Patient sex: M
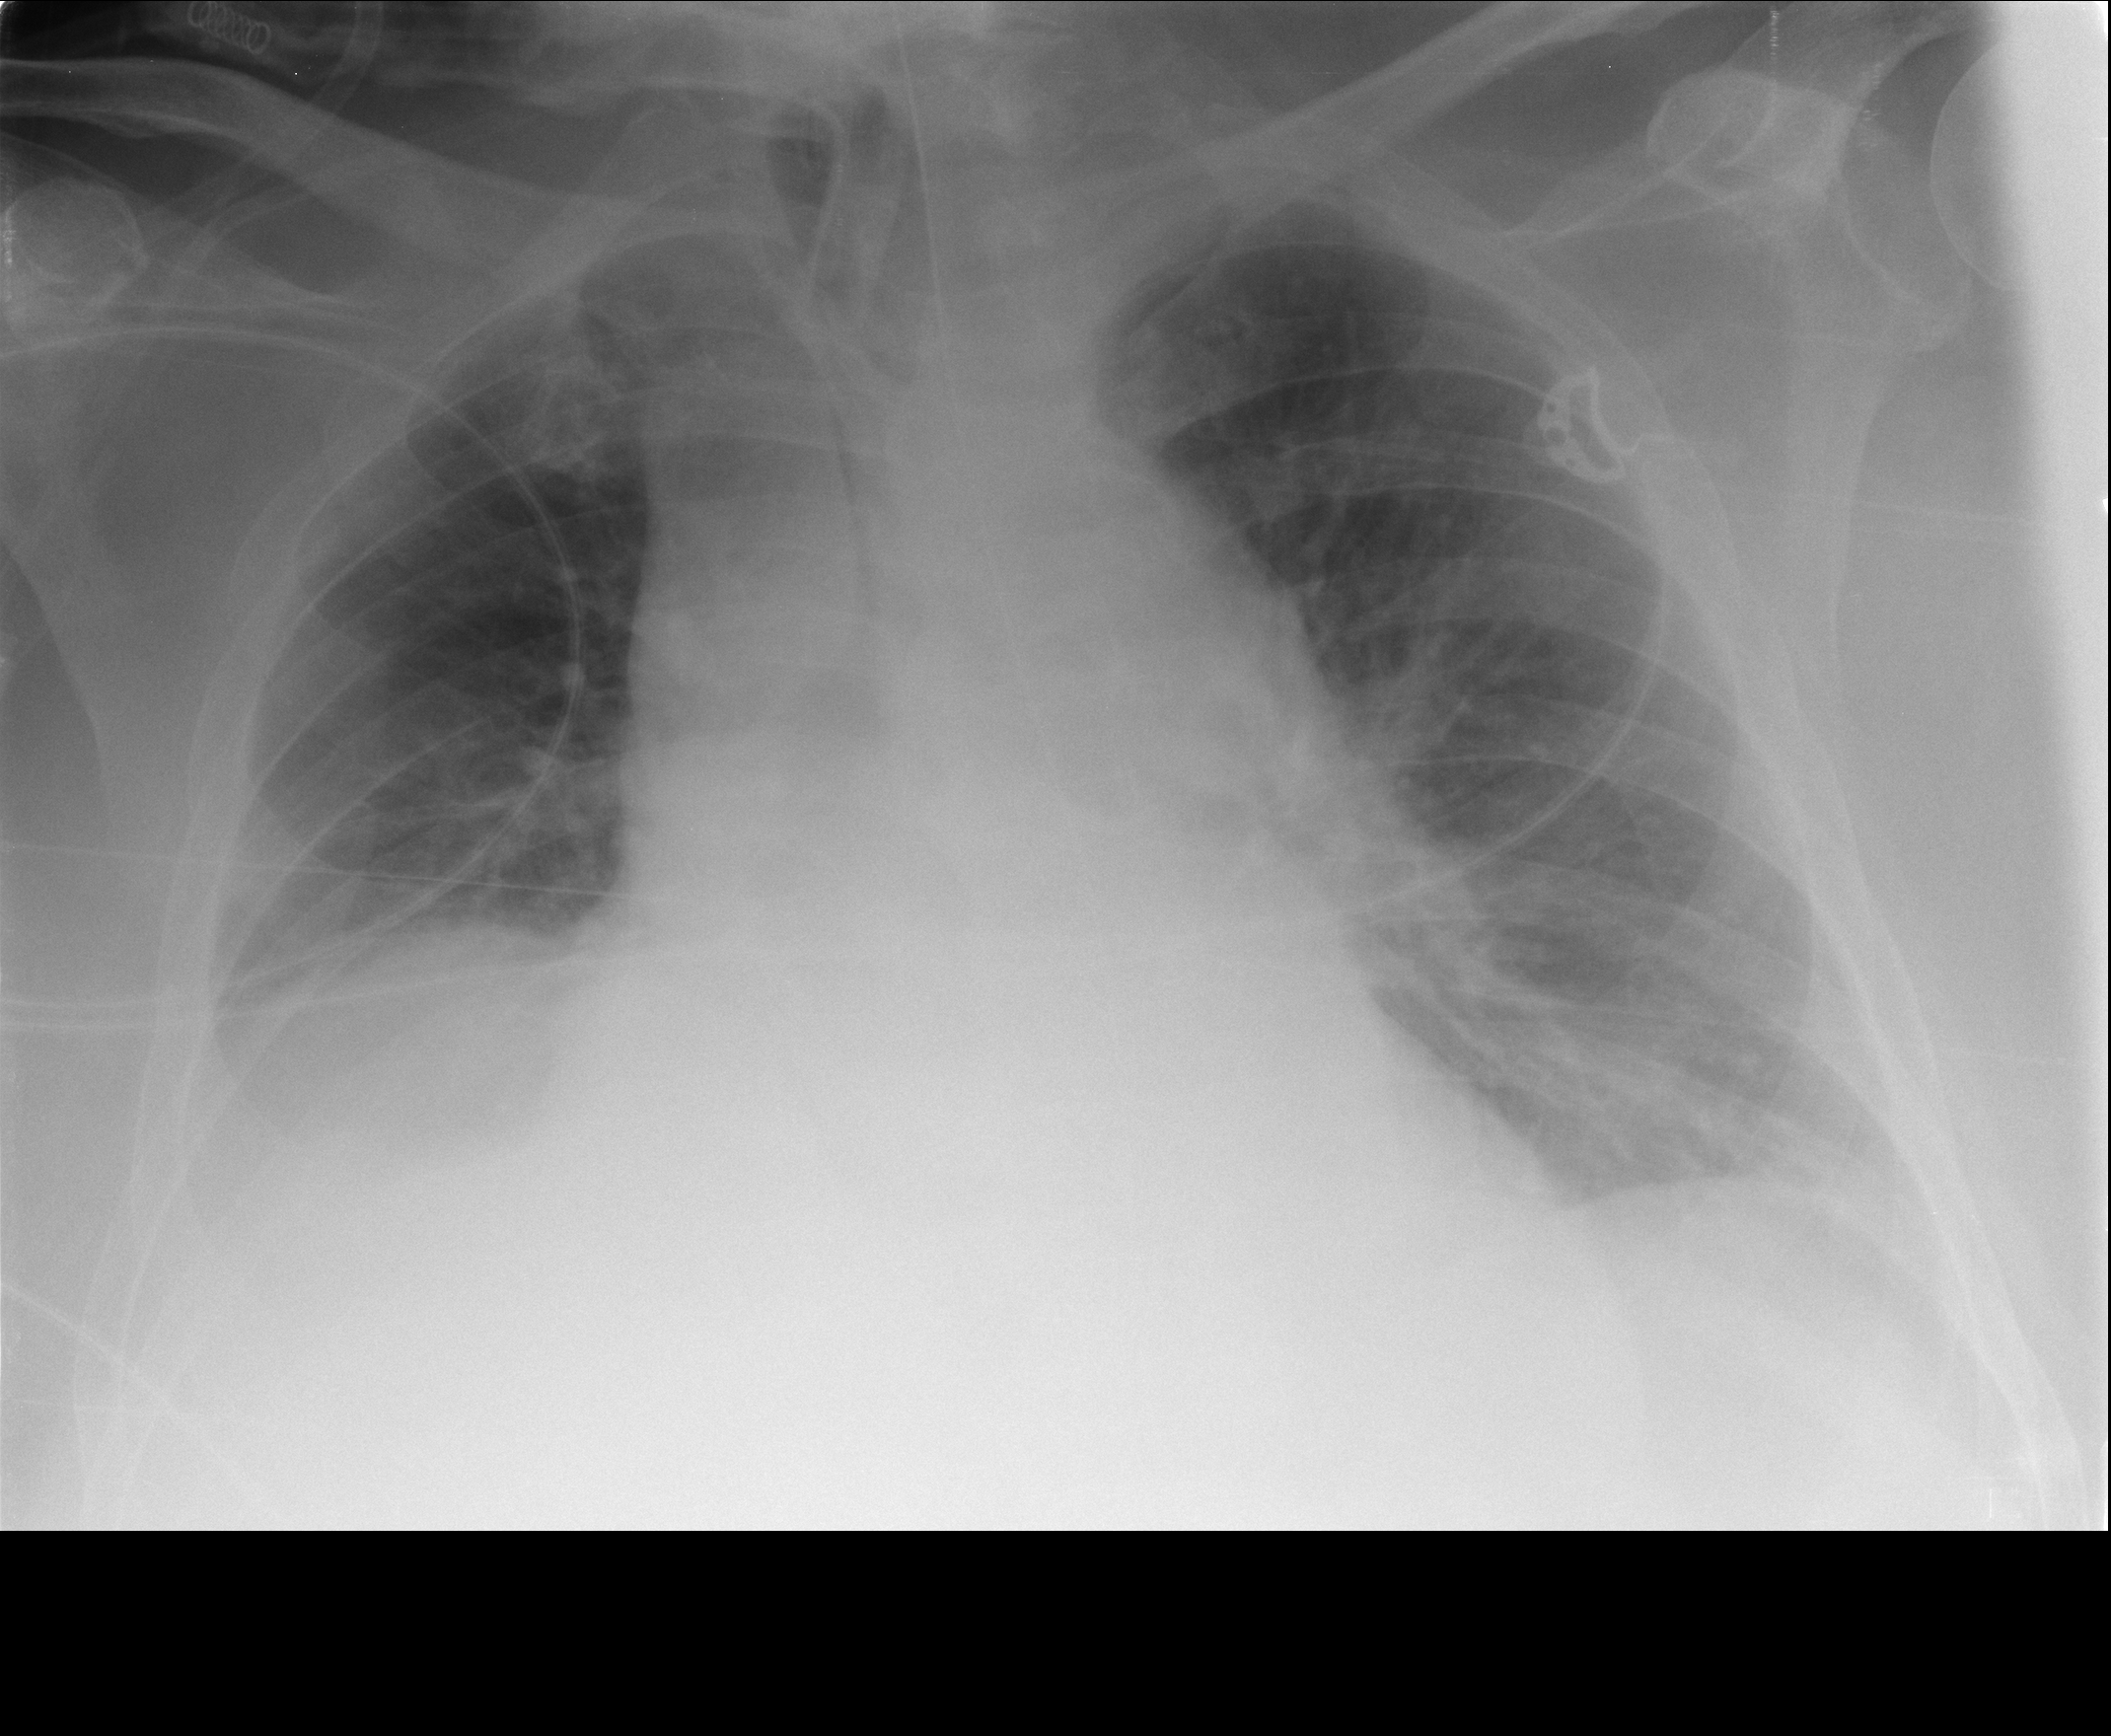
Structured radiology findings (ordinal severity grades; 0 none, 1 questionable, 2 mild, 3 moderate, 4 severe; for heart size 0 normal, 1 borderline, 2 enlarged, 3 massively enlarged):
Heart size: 2
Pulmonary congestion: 1
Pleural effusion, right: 1
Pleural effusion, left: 0
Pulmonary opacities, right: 1
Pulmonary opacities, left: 1
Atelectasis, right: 1
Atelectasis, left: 0